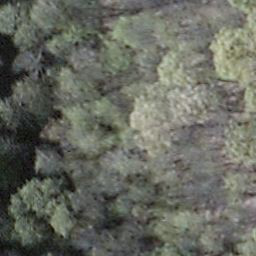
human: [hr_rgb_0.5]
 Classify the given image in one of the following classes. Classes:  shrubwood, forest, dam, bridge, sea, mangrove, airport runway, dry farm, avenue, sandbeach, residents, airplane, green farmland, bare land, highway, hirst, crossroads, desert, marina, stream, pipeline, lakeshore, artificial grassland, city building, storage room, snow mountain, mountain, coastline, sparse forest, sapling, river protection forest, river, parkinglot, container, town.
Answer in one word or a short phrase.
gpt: shrubwood